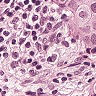
Metastatic tissue present: yes